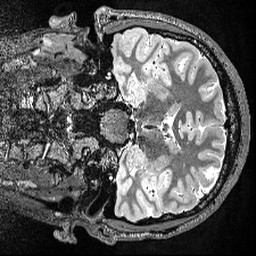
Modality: T2w
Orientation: coronal
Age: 24
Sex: male